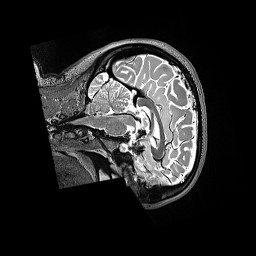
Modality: T2w
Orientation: sagittal
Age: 24
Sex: female
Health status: ill
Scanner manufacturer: siemens
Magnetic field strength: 3 T
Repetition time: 3.2 s
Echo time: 0.564 s